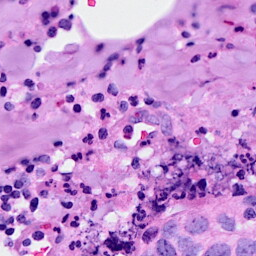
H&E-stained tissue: Breast